Question: I want to get an angle in degrees of a triangle, in JS.
How can I get out the degrees of the angle with Tangent after calculating opposite / adjacent?

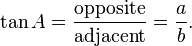
Answer: '''
degrees = Math.atan(a/b) * 180 / Math.PI;
'''
Be certain to validate b... bad things may happen if it is 0.
References: <URL>